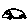
Label: car